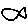
Label: fish